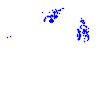
Particle: proton